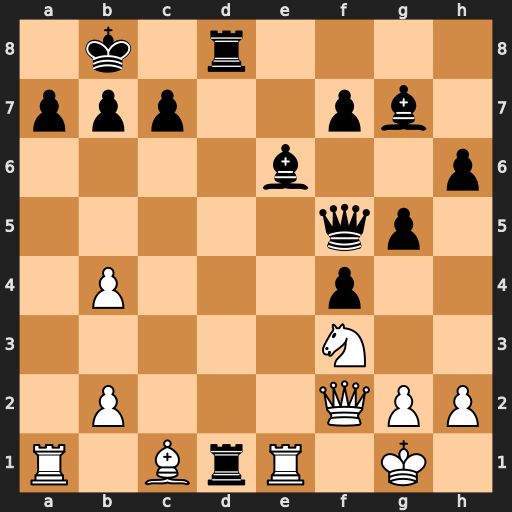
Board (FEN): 1k1r4/ppp2pb1/4b2p/5qp1/1P3p2/5N2/1P3QPP/R1BrR1K1
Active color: w
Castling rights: -
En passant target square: -
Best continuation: Qxa7+ Kc8 Qa8+ Kd7 Rxd1+